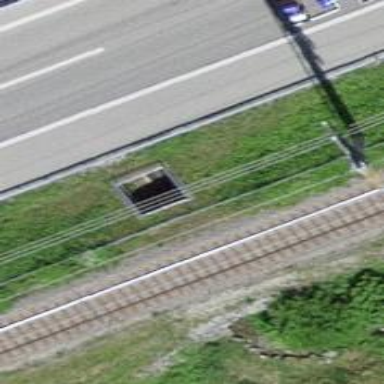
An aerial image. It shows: Tunnel passing over ditch.